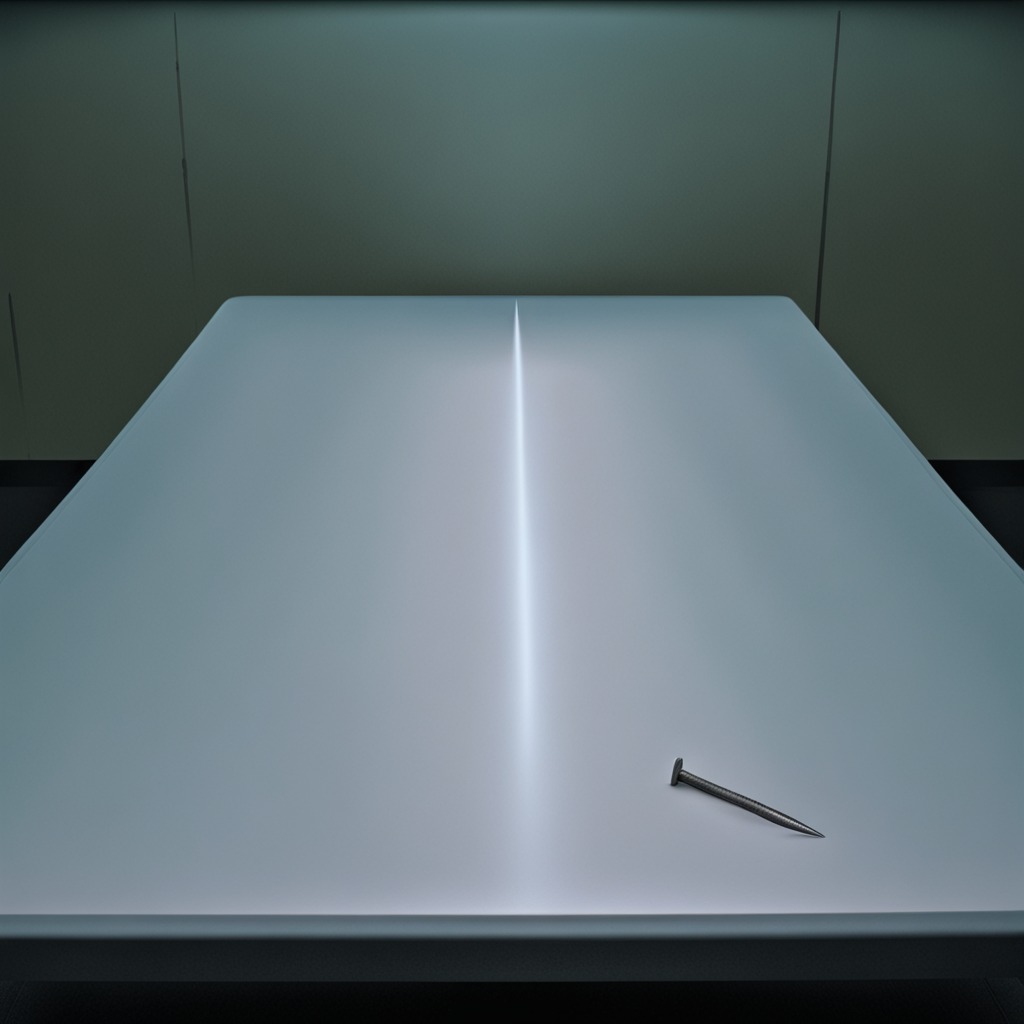
A nail lying on the table in a railway signal maintenance room